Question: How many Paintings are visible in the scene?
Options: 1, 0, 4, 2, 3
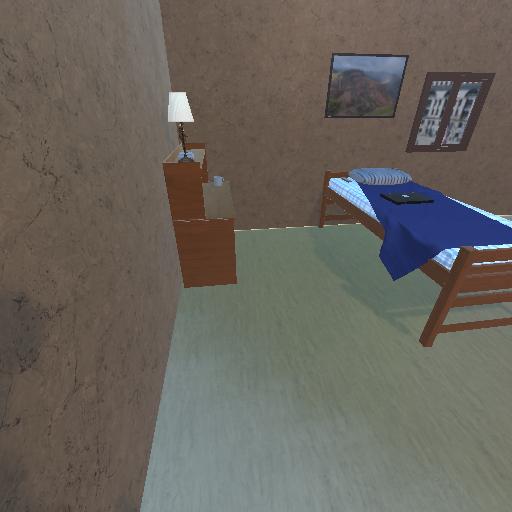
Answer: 1